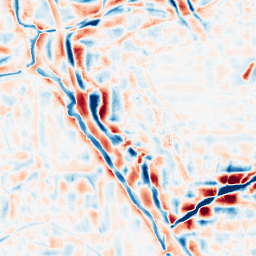
Category: wavelet
Decomposition family: wavelet_reverse_biorthogonal
Decomposition parameters: wavelet: rbio5.5
level: 4
Upsampling method: sinc_hamming
Upsampling parameters: scale: 2
kernel_size: 4
Upsampling scale: 2